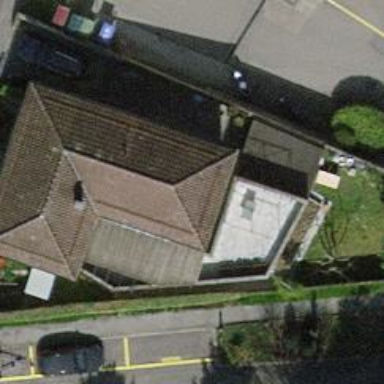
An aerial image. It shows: Semidetached house.